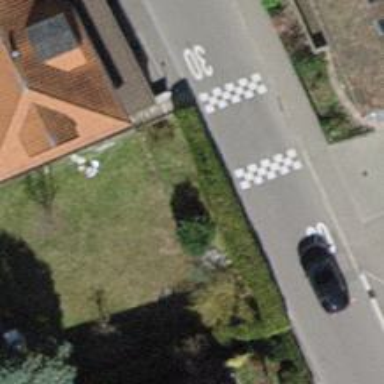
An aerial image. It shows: Traffic calming hump on the road.